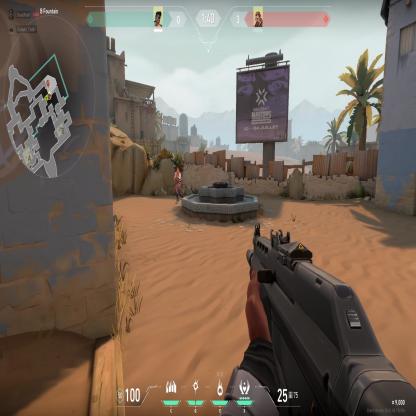
Label: enemy